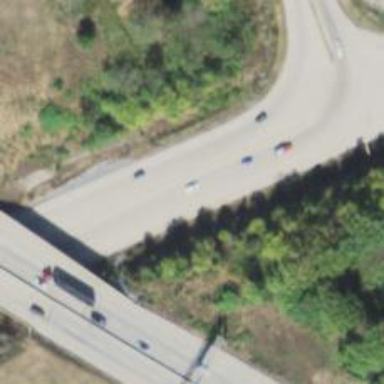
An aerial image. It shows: Primary highway that functions as expressway.